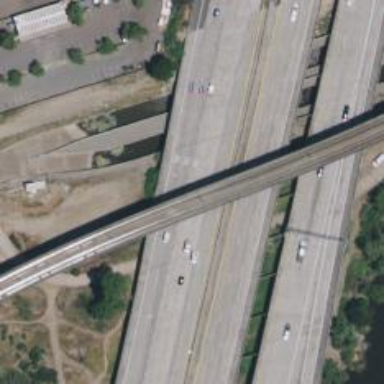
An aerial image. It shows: Bridge on motorway link.